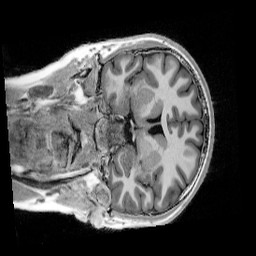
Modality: UNIT1_denoised
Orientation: coronal
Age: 11
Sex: female
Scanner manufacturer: siemens
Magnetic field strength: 3 T
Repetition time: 4 s
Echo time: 0.00303 s